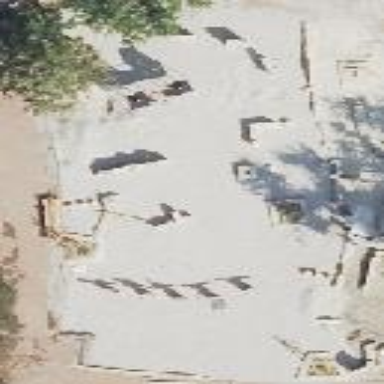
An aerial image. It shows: Sandpit at the playground.